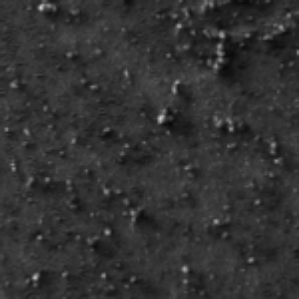
Label: frost